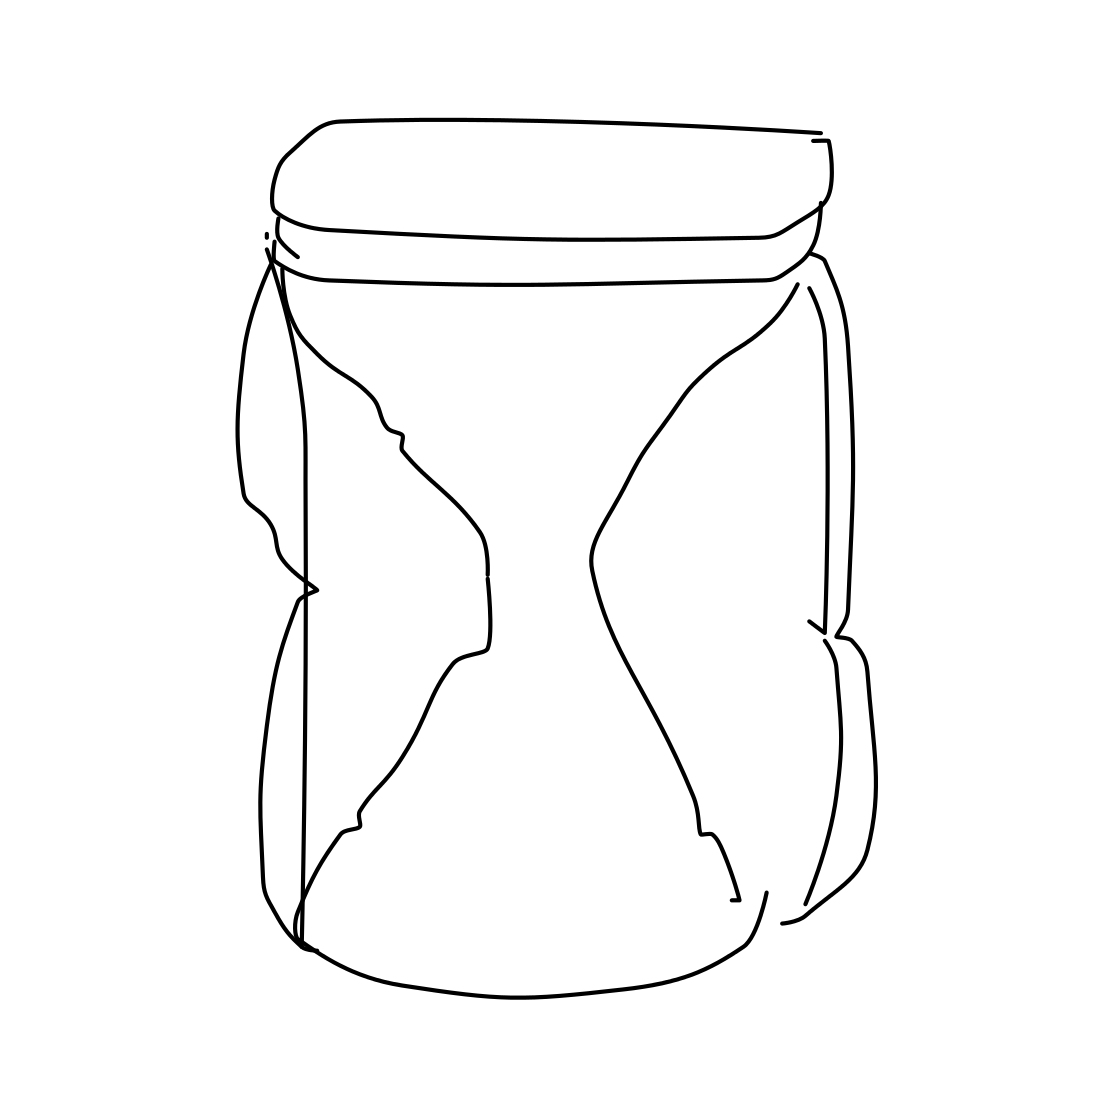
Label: hourglass